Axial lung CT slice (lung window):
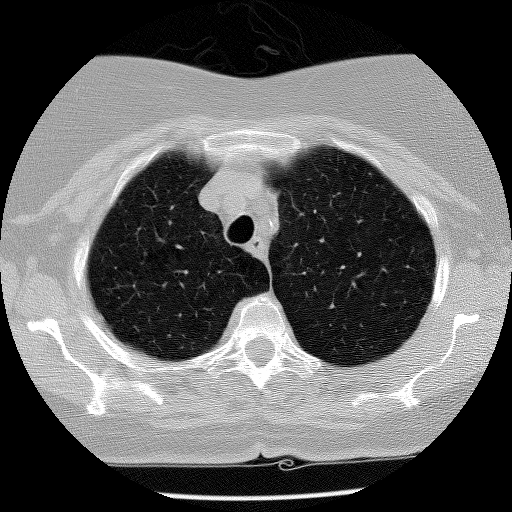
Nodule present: no